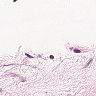
Metastatic tissue present: no